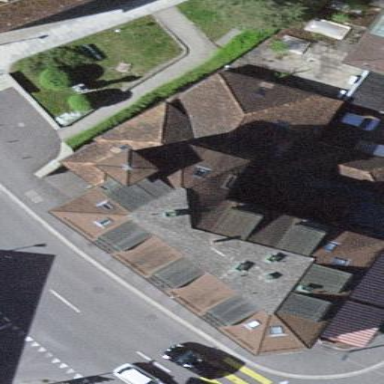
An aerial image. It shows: Unique apartment building with double saltbox roof shape.